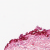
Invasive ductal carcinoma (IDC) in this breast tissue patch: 0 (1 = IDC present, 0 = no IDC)